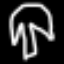
Label: mushroom